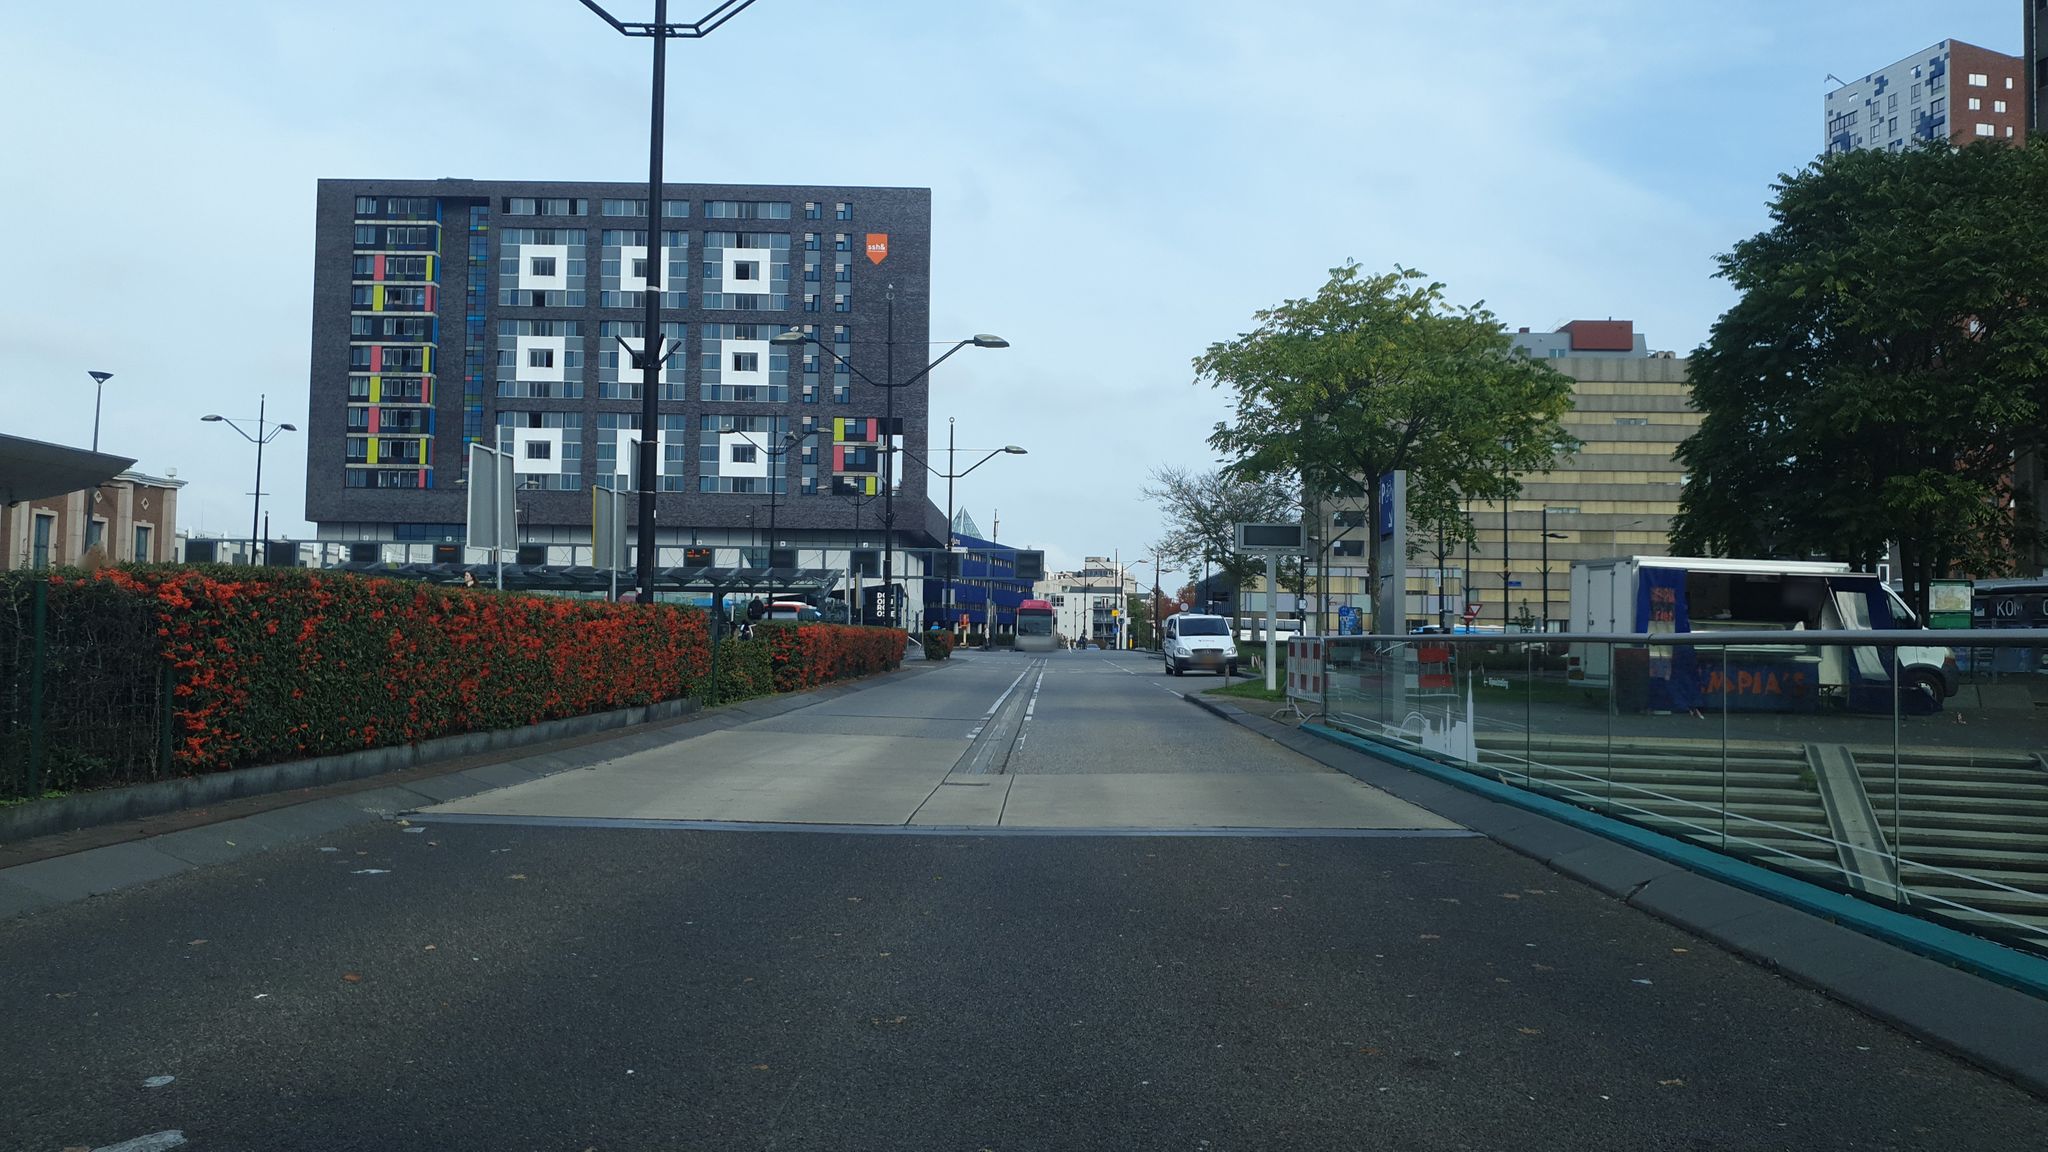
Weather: clear
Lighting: day
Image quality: good
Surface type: driving surface
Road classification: cycleway, footway, steps
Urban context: urban centre
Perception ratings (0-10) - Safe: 4.72, Lively: 5.66, Beautiful: 8.7, Boring: 5.74, Depressing: 4.97, Wealthy: 5.39